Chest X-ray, PA view. Patient: 60 years old, sex M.
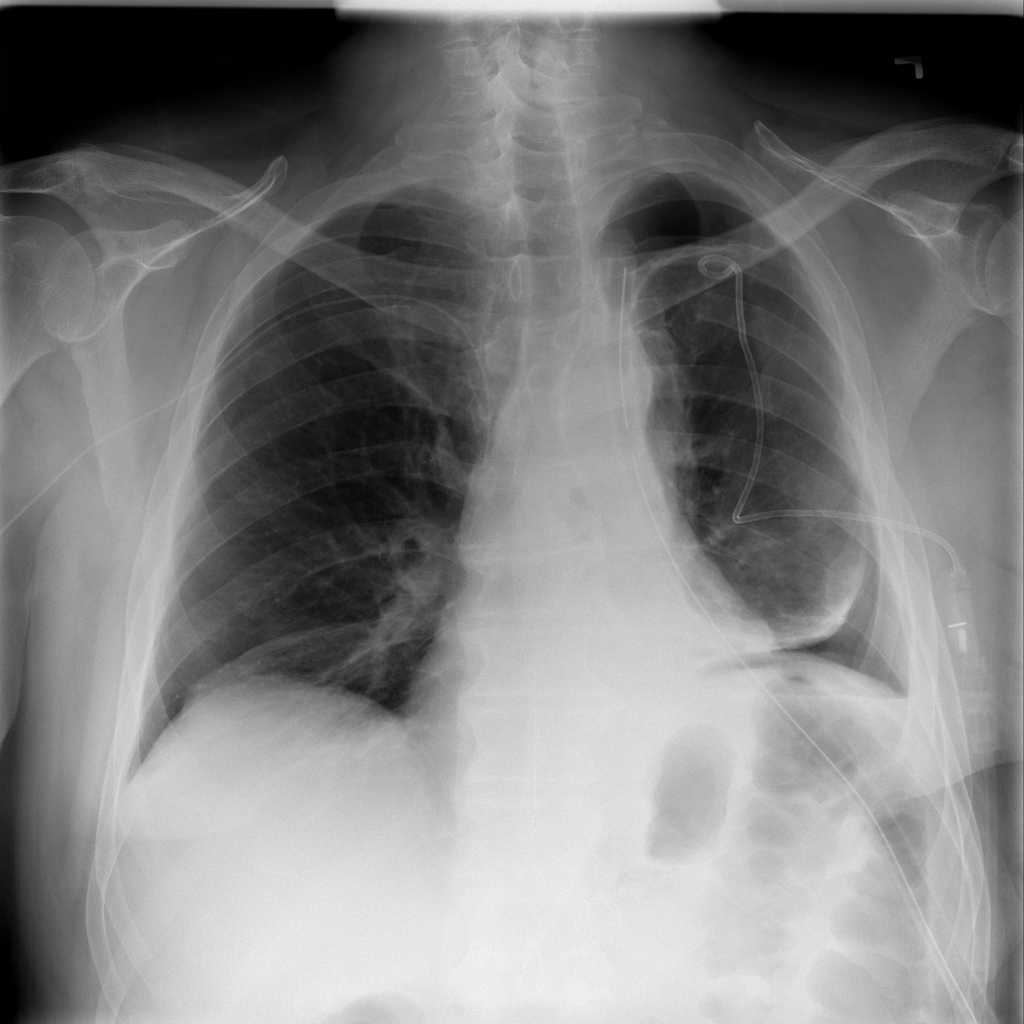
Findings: Pneumothorax